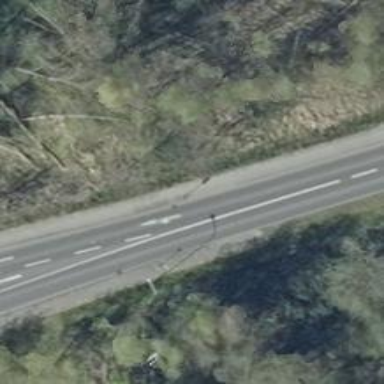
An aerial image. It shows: Asphalt road classified as primary highway.